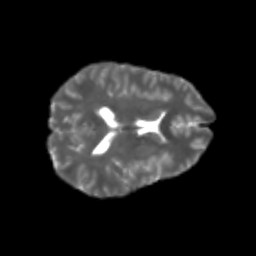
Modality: T2w
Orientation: axial
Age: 20
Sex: female
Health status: healthy
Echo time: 0.074 s